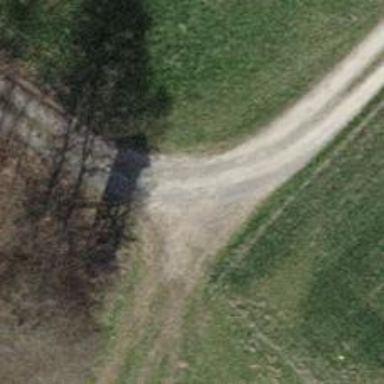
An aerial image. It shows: Compacted grade2 track used for forestry vehicles.